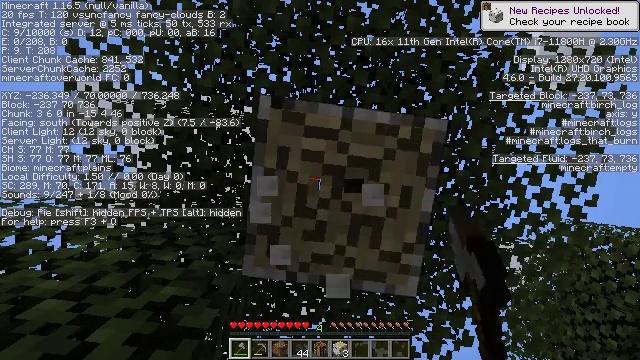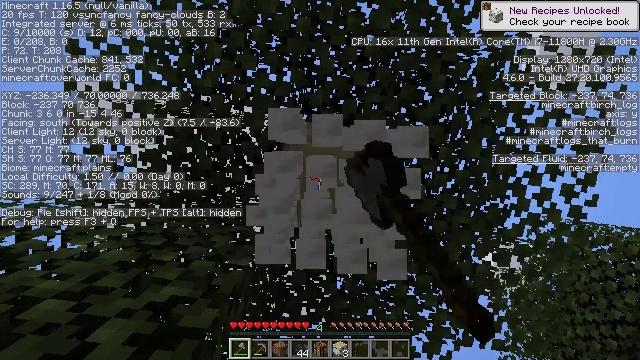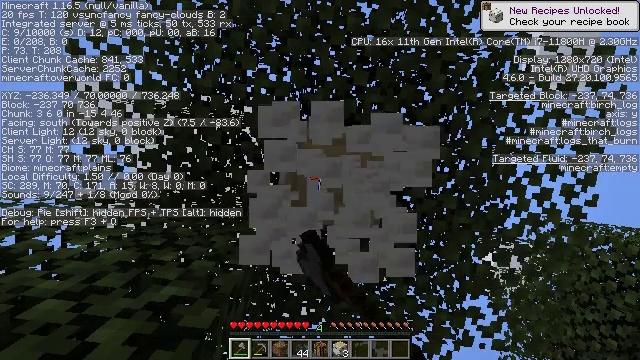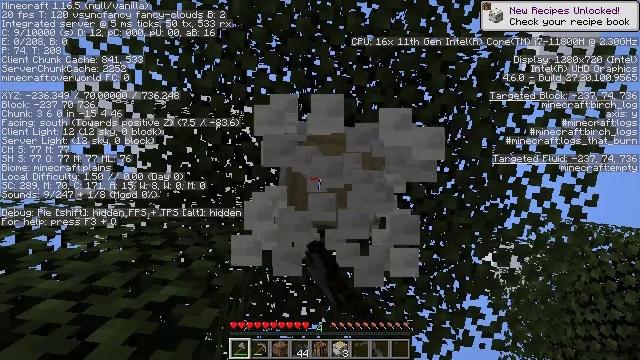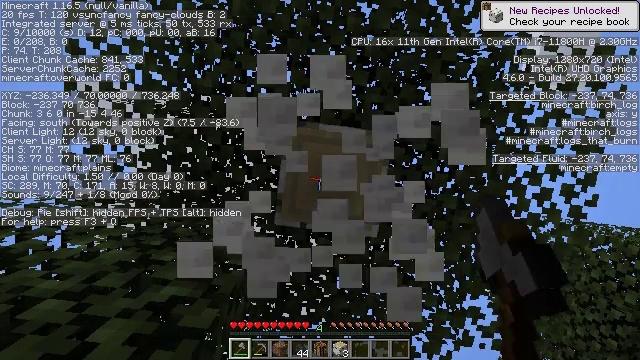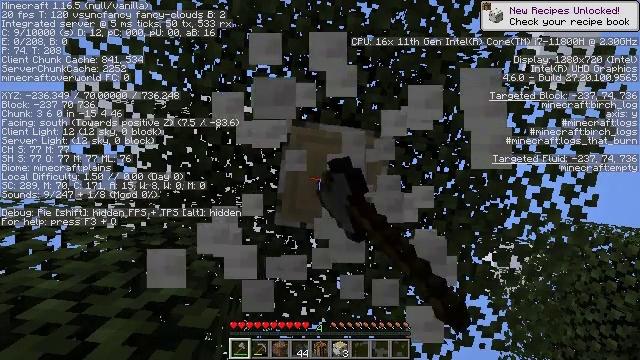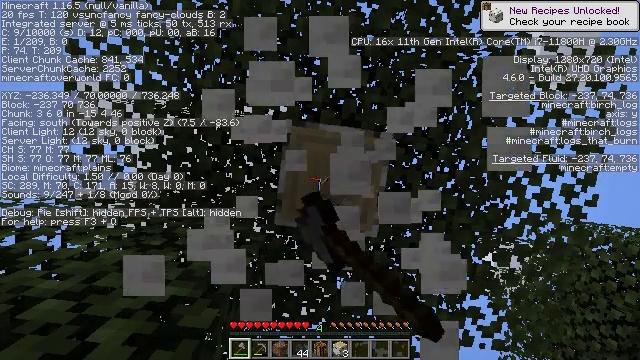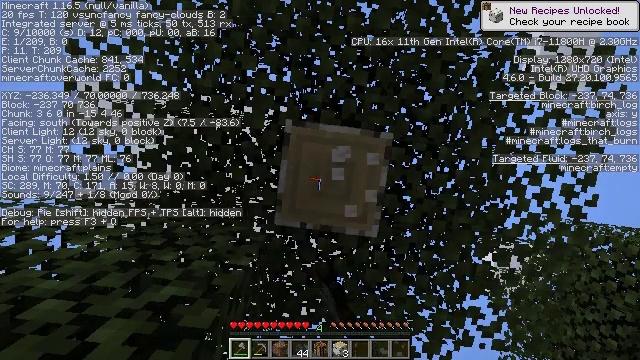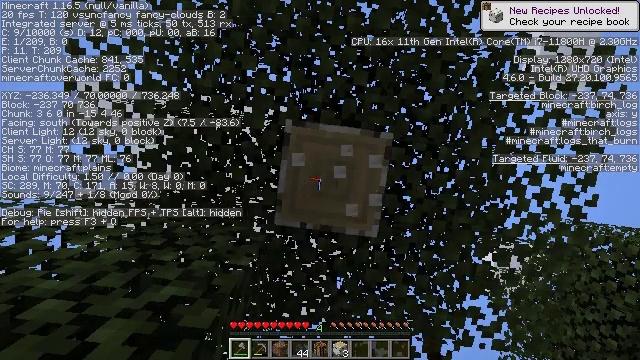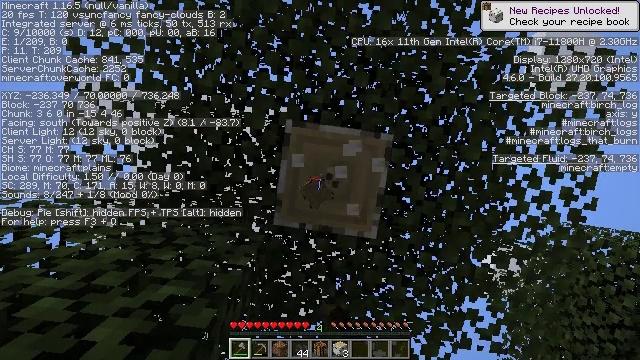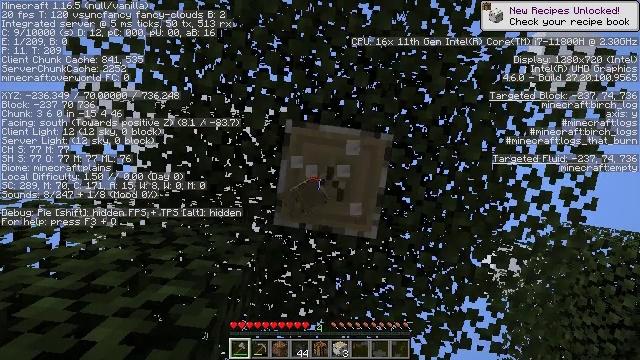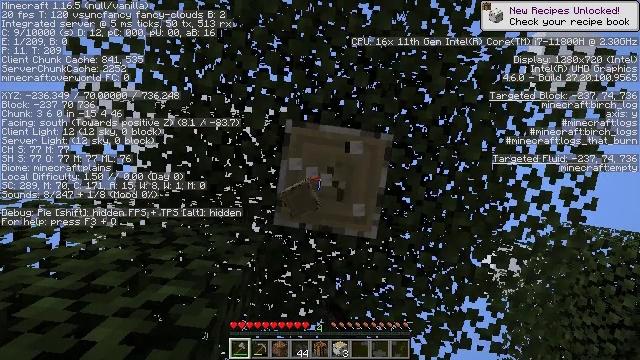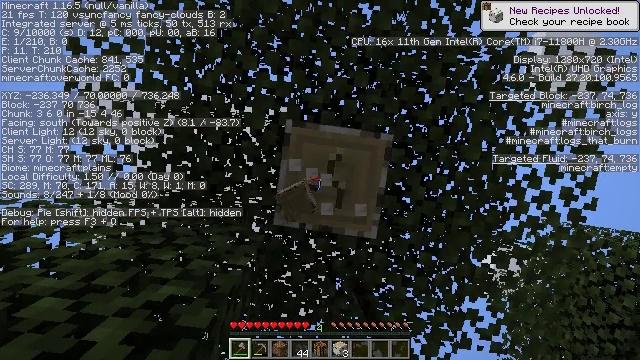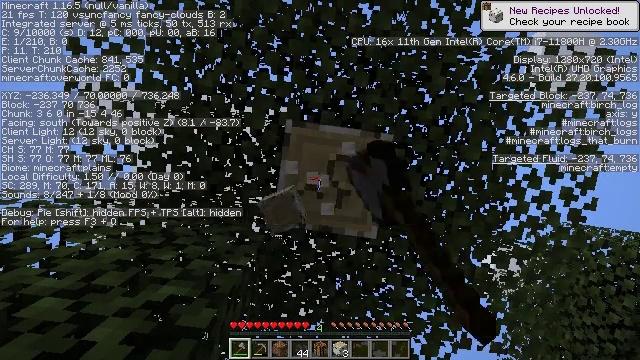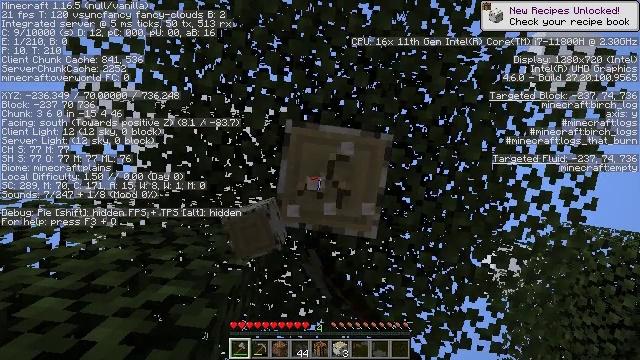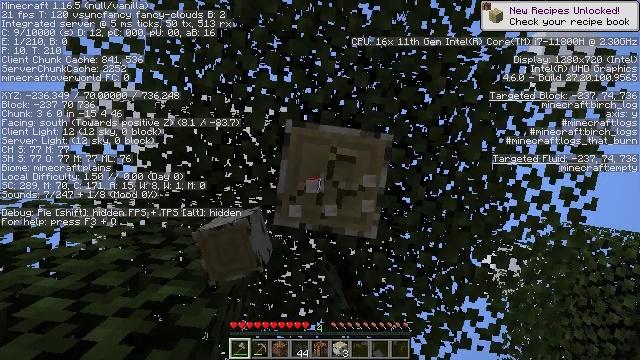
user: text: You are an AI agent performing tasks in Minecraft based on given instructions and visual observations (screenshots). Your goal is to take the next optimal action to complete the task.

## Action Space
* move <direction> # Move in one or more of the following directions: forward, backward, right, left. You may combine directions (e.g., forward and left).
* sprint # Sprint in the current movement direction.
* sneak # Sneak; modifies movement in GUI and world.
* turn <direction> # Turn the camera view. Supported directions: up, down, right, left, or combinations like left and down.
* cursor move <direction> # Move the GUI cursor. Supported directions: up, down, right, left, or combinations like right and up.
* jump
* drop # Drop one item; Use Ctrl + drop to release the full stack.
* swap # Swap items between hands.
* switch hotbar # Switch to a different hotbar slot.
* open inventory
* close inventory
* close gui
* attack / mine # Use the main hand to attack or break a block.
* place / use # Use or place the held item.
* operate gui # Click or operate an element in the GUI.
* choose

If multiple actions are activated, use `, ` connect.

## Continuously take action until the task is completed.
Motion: motion action
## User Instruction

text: Gather birch log for crafting.
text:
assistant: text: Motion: attack / mine
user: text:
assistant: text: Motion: attack / mine
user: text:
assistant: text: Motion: attack / mine
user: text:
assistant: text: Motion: attack / mine
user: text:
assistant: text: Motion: attack / mine
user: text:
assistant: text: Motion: attack / mine
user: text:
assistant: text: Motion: attack / mine
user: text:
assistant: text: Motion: attack / mine
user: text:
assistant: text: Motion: attack / mine
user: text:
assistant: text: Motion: attack / mine
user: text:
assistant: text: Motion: attack / mine
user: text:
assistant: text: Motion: attack / mine
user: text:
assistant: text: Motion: attack / mine
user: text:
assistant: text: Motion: attack / mine
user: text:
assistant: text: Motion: attack / mine
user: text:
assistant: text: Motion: attack / mine
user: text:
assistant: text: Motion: attack / mine
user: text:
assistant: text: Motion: turn up, attack / mine
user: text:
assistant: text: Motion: attack / mine
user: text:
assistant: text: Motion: attack / mine
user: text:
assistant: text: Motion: attack / mine
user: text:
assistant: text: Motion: attack / mine
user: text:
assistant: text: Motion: attack / mine
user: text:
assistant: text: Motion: attack / mine
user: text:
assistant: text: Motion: attack / mine
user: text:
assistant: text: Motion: attack / mine
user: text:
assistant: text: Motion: attack / mine
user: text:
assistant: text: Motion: attack / mine
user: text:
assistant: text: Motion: attack / mine
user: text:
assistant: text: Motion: attack / mine